Question: I'm making a public transportation map based on Google Maps service for Android. The map should contain a lot of markers (over 300) and they should resize when the map is zooming in and out (scale). Right now the markers just overlap each other, is there a way to create custom markers like this?

I have tried myself, but have had no success. With android-map-utils library (<URL> markers now look better, but they aren't resizeable and look different.
Criteria:
- Markers contain a dot that points on needed location and text on right or left side of dot
- Markers should resize with map.
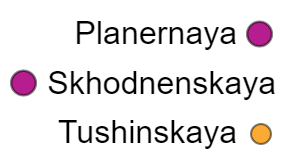
Answer: using bitmapscale
'''
Bitmap markerBitmap = BitmapFactory.decodeResource(getResources(), R.drawable.icon_marker,options);
markerBitmap = SubUtils.scaleBitmap(markerBitmap, 70, 70);
'''
then set it to your Markeroptions
'''
MarkerOptions marker = new MarkerOptions().icon(BitmapDescriptorFactory.fromBitmap(markerBitmap));
Marker mark = googleMap.addMarker(marker);
'''
## EDIT
here is scaleBitmap method
'''
public static Bitmap scaleBitmap(Bitmap bitmap, int newWidth, int newHeight) {
Bitmap scaledBitmap = Bitmap.createBitmap(newWidth, newHeight, Bitmap.Config.ARGB_8888);
float scaleX = newWidth / (float) bitmap.getWidth();
float scaleY = newHeight / (float) bitmap.getHeight();
float pivotX = 0;
float pivotY = 0;
Matrix scaleMatrix = new Matrix();
scaleMatrix.setScale(scaleX, scaleY, pivotX, pivotY);
Canvas canvas = new Canvas(scaledBitmap);
canvas.setMatrix(scaleMatrix);
canvas.drawBitmap(bitmap, 0, 0, new Paint(Paint.FILTER_BITMAP_FLAG));
return scaledBitmap;
}
'''